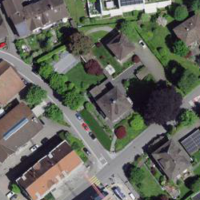
EUNIS habitat code: 54
Species observed at this site:
Carpinus betulus
Geum urbanum